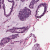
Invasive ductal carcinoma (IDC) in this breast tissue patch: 1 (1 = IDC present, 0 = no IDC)